Question: I want to highlight a area like on the image below which is taken from <URL>? If yes, how?

Thanks in advance.
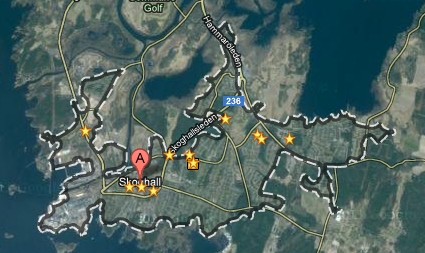
Answer: You need to know the vertices of the area and create a polygon based on them.
But dashed strokes currently are not supported by polygons, if you require to have a dashed stroke you must create a sequence of polylines with different stroke-colors based on the vertices.
A built-in method to highlight an area currently doesn't exist.